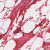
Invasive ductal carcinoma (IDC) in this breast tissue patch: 0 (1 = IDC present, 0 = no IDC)